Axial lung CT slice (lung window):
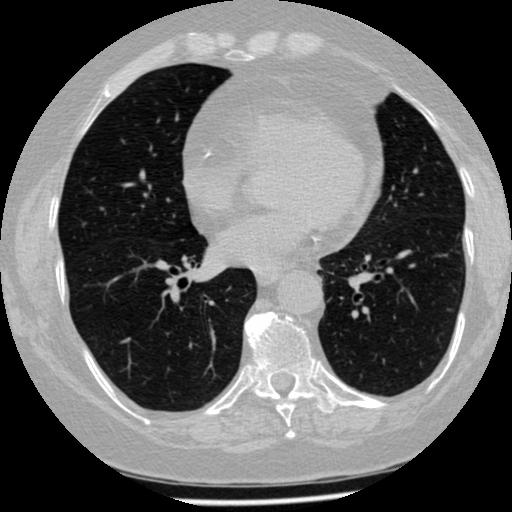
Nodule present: no